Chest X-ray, AP view. Patient: 55 years old, sex M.
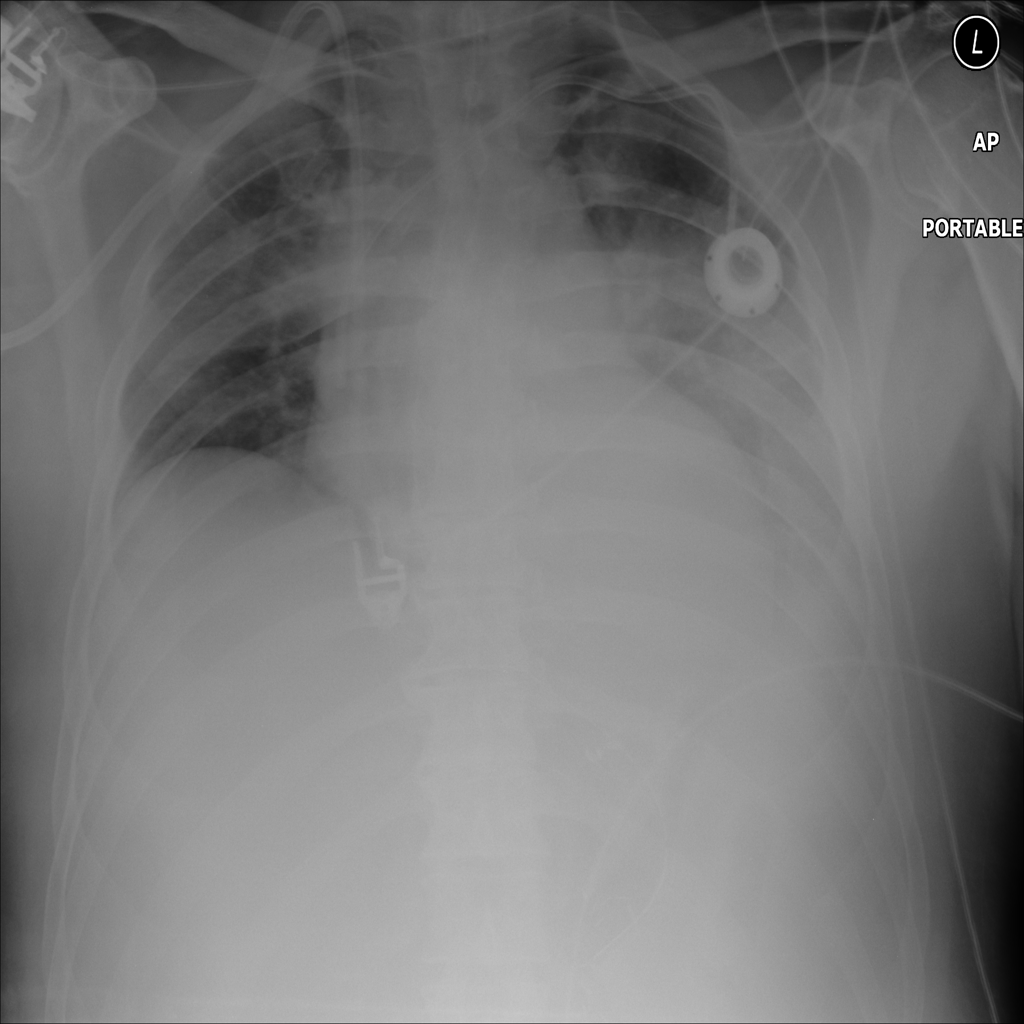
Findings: No Finding